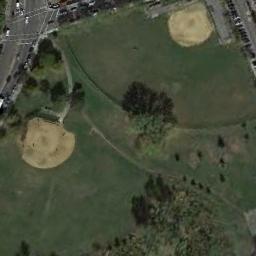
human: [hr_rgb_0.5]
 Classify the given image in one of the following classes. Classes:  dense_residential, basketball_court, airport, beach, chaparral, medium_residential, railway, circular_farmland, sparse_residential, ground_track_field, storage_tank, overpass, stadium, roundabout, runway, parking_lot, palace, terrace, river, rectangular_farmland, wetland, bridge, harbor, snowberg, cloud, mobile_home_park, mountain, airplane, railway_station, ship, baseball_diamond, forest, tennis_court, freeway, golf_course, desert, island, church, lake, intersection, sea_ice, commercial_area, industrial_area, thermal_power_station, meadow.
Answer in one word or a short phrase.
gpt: baseball_diamond